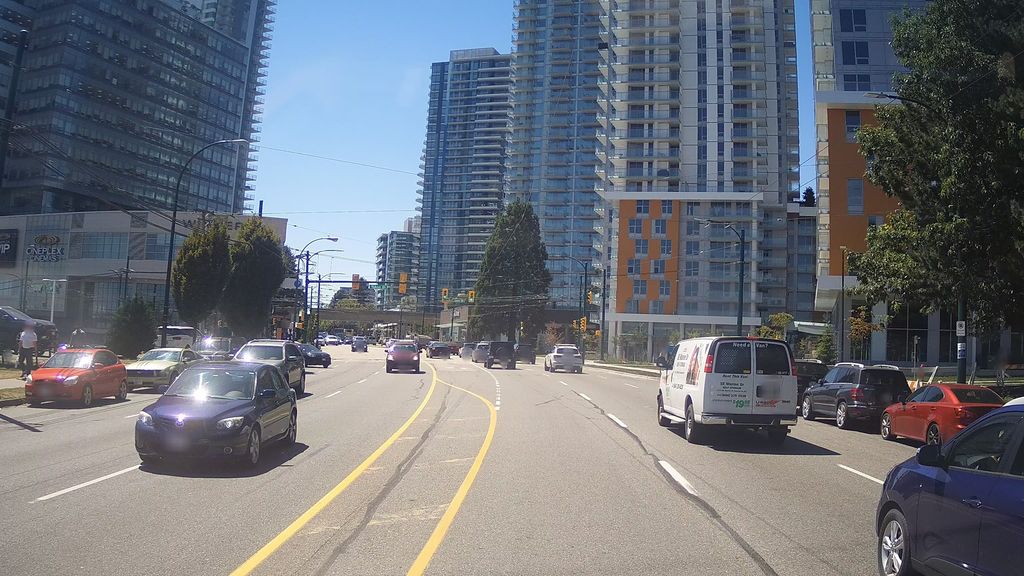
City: vancouver